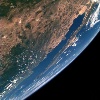
Label: land